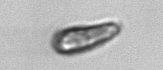
Label: Pseudochattonella_farcimen